Question: I am working on building a webpage like the picture below. I am trying to find the best way to organize the data the way I want. I am working with a grid view and is not doing what I want.
- - -
Sorry if the questions are misleading or dim-witted.

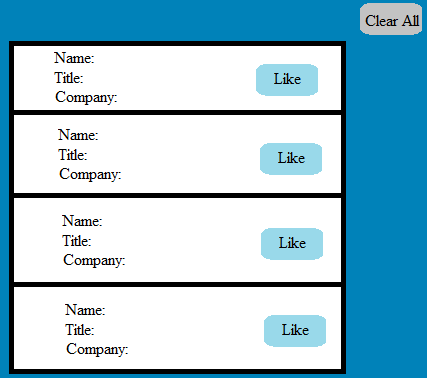
Answer: I would say this problem would be better suited to using HTML within a <URL>. All a Gridview will render is a HTML table which I don't believe is best for this problem.
A <URL> will also accept a datasource in the same way a gridview will, and you just bind the seperate elements within the markup.
So the code would look something like:
'''
<asp:Repeater id=Repeater1 runat="server">
<ItemTemplate>
//Put the HTML for one box here and bind data with:
<%# DataBinder.Eval(Container.DataItem, "Name") %>
</ItemTemplate>
</asp:Repeater
'''